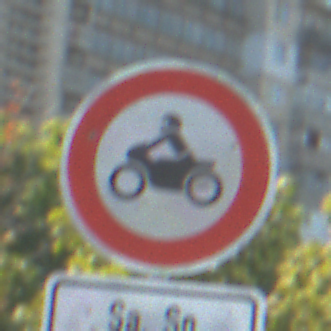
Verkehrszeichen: VerbotKraftraeder
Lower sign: ZeitangabenMitBeschraenkungAufWochentage9
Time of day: Midday
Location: Outdoor (Urban)
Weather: Clear
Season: NotSpecified
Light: Natural